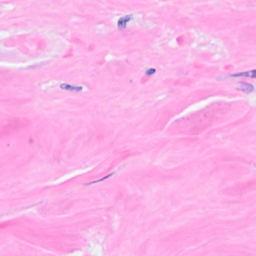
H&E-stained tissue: Breast